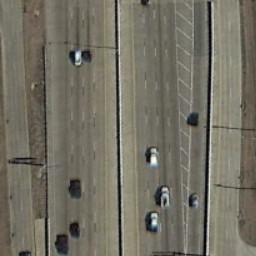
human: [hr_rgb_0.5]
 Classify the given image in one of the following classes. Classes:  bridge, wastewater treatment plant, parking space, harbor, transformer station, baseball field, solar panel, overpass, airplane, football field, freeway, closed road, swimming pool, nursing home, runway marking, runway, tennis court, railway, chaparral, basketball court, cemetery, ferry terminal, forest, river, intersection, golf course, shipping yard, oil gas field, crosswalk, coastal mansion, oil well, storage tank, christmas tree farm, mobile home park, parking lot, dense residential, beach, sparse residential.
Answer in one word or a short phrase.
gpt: freeway